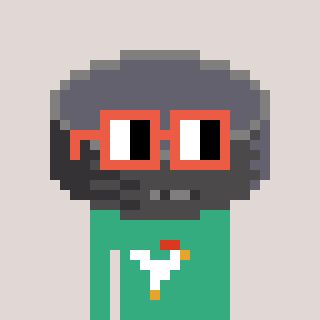
a pixel art character with square orange glasses, a hockey puck-shaped head and a teal-colored body on a warm background